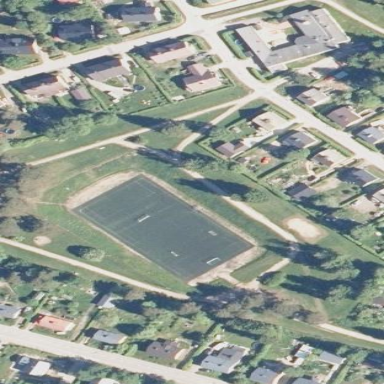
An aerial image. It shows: Soccer pitch for leisure land activities.